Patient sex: M
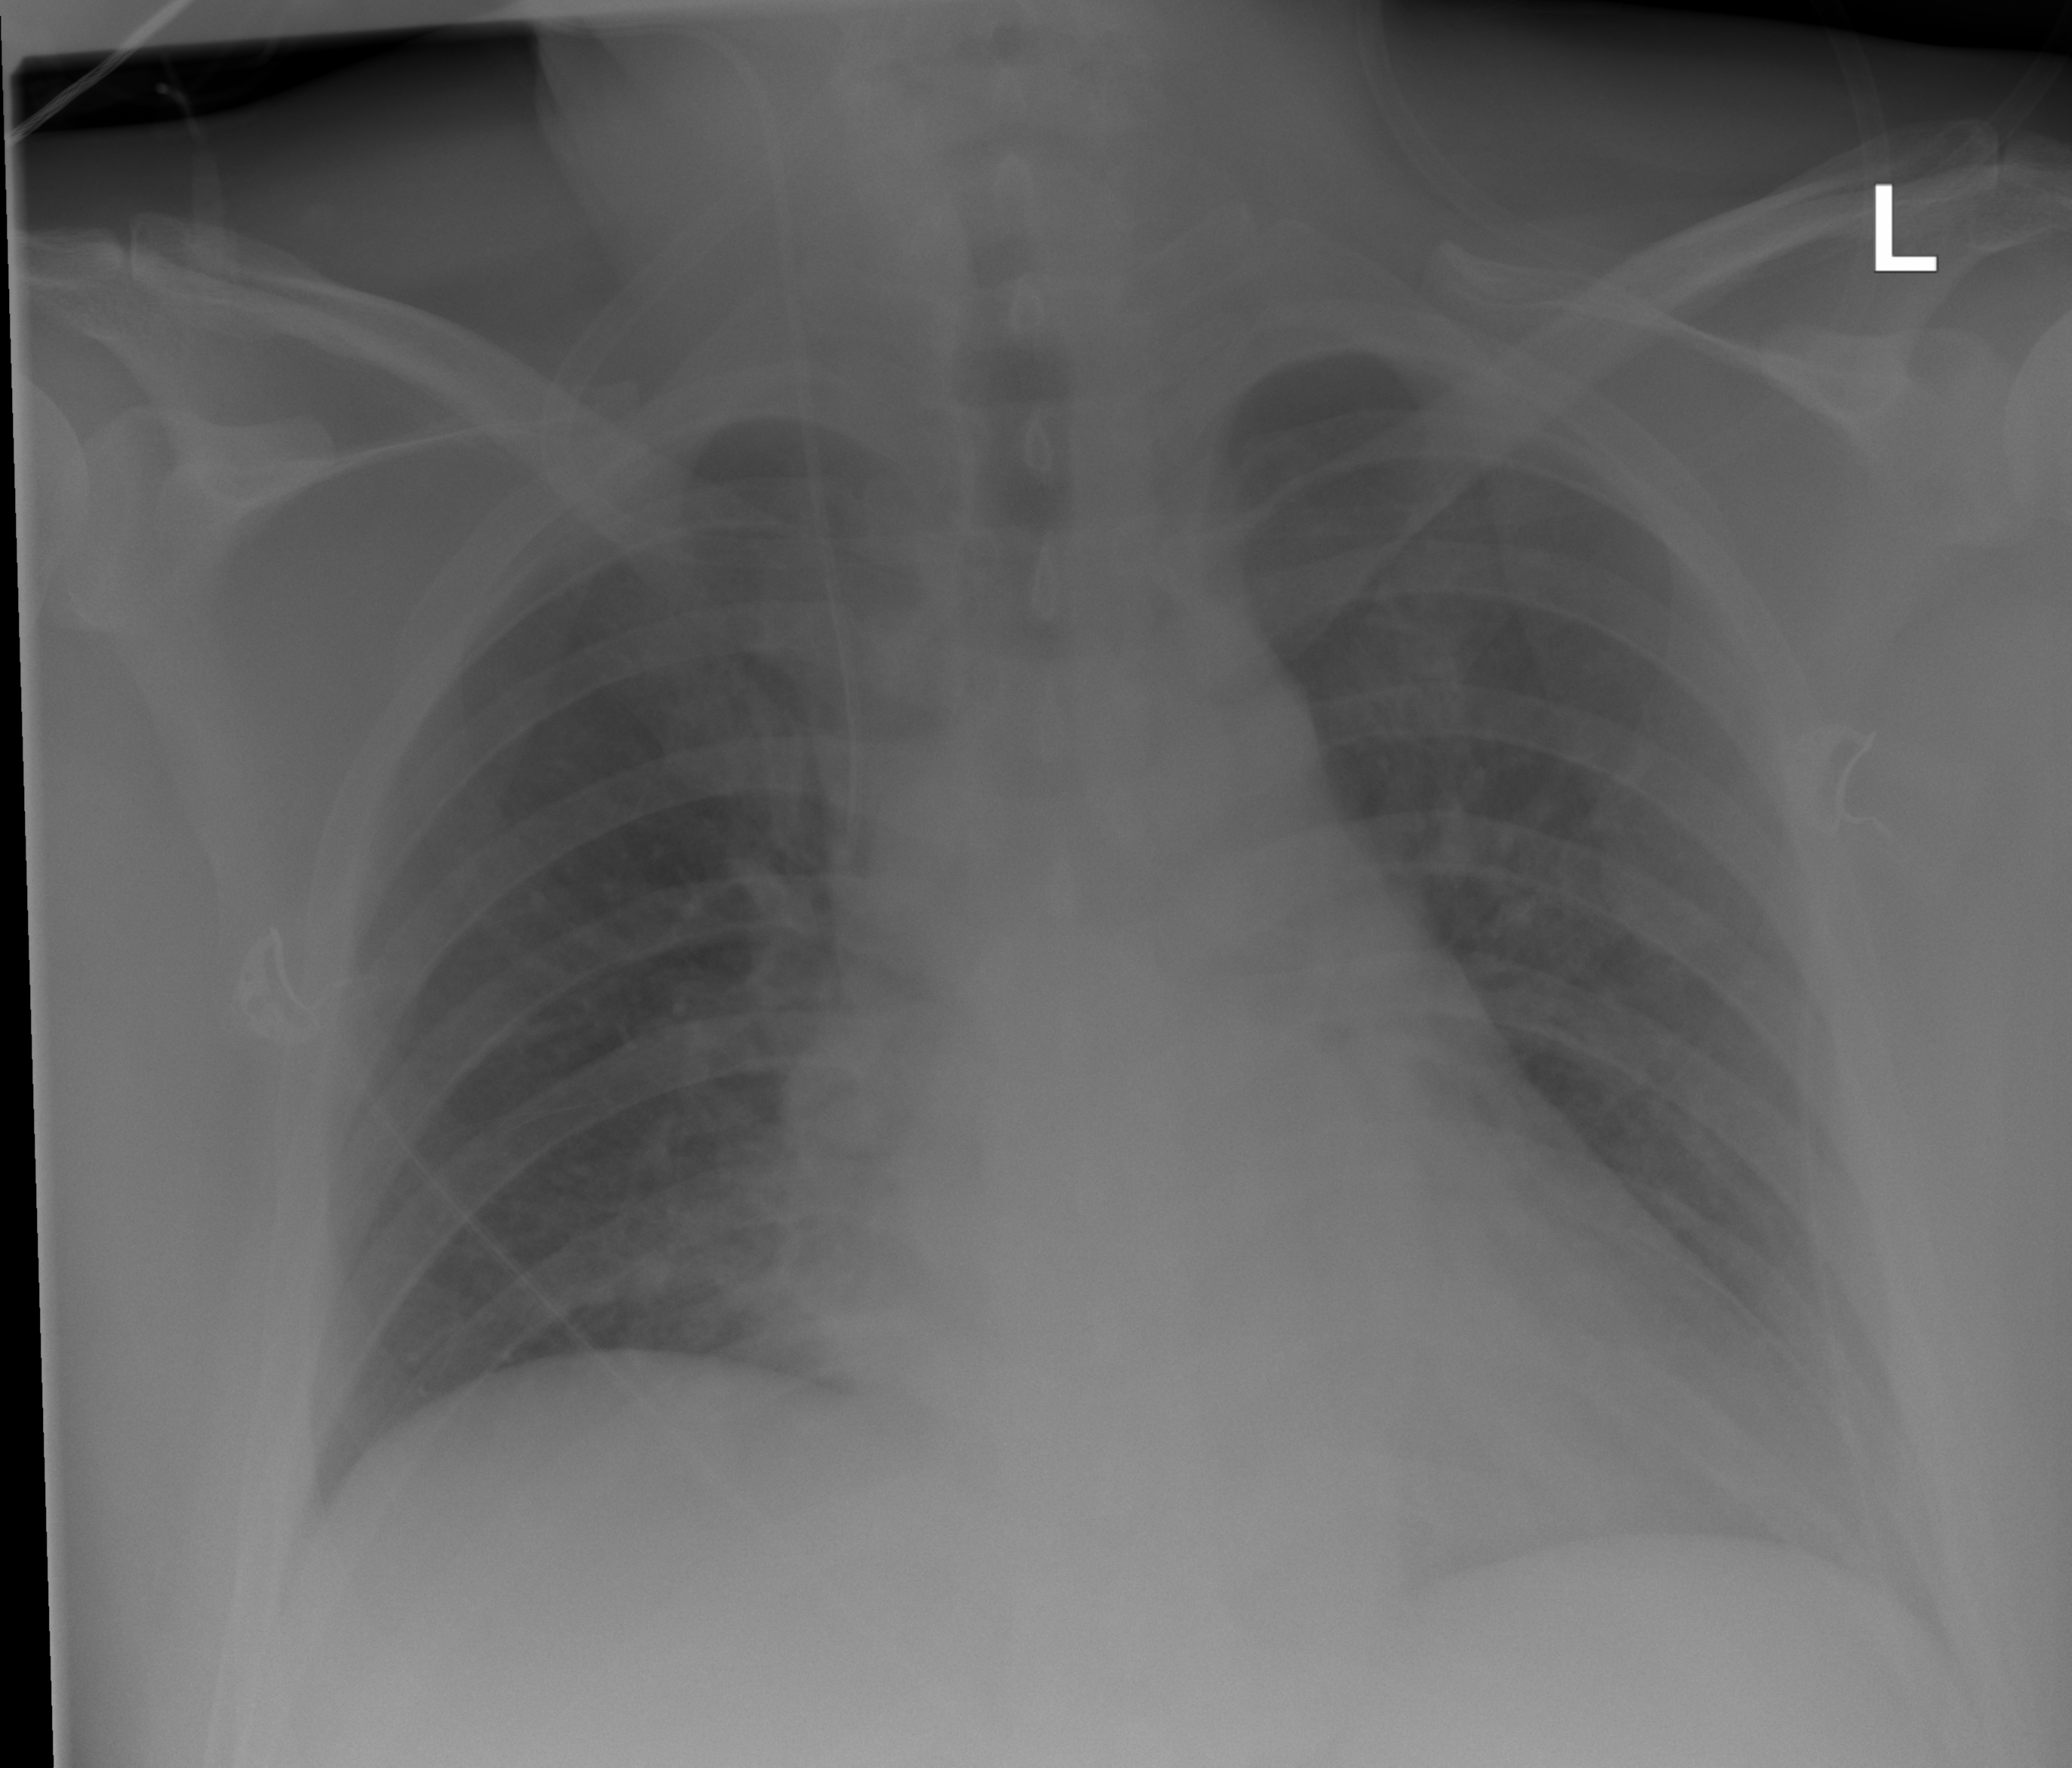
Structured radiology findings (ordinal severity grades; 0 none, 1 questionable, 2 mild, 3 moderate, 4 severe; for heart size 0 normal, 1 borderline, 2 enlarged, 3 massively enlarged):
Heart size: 2
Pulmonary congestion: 2
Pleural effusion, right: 0
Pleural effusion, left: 2
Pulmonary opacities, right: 0
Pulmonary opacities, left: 1
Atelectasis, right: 2
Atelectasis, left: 2